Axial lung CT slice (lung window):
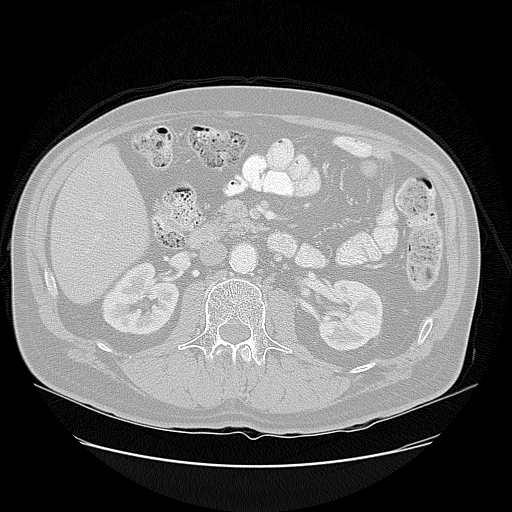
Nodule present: no